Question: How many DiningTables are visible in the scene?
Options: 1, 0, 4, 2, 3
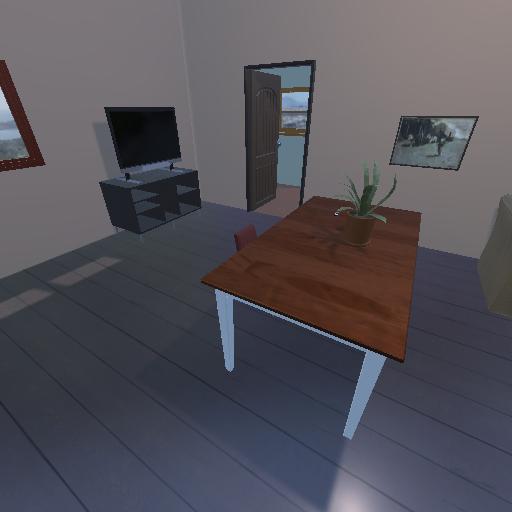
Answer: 1